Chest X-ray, AP view. Patient: 53 years old, sex M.
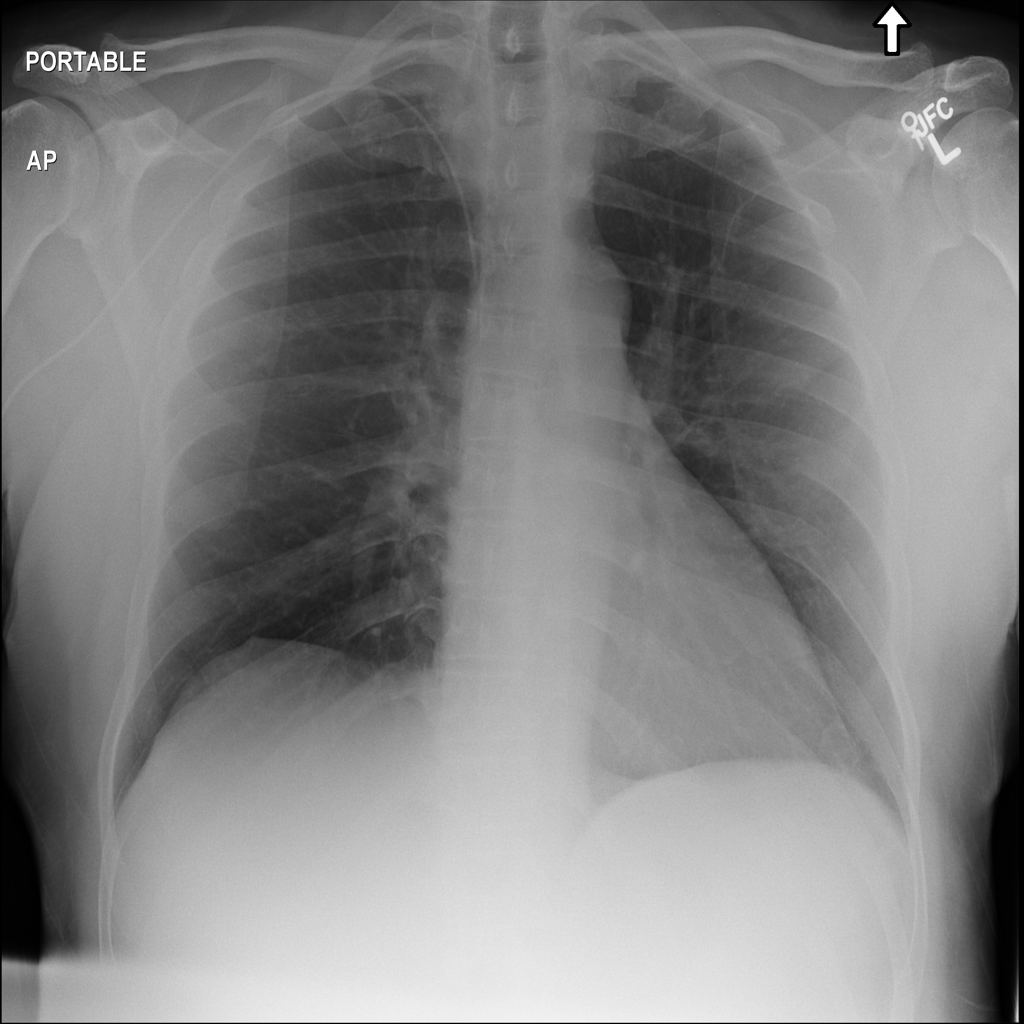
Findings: No Finding